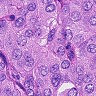
Metastatic tissue present: yes